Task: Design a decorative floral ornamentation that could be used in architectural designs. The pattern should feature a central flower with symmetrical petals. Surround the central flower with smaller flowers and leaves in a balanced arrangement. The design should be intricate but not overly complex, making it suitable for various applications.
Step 18:
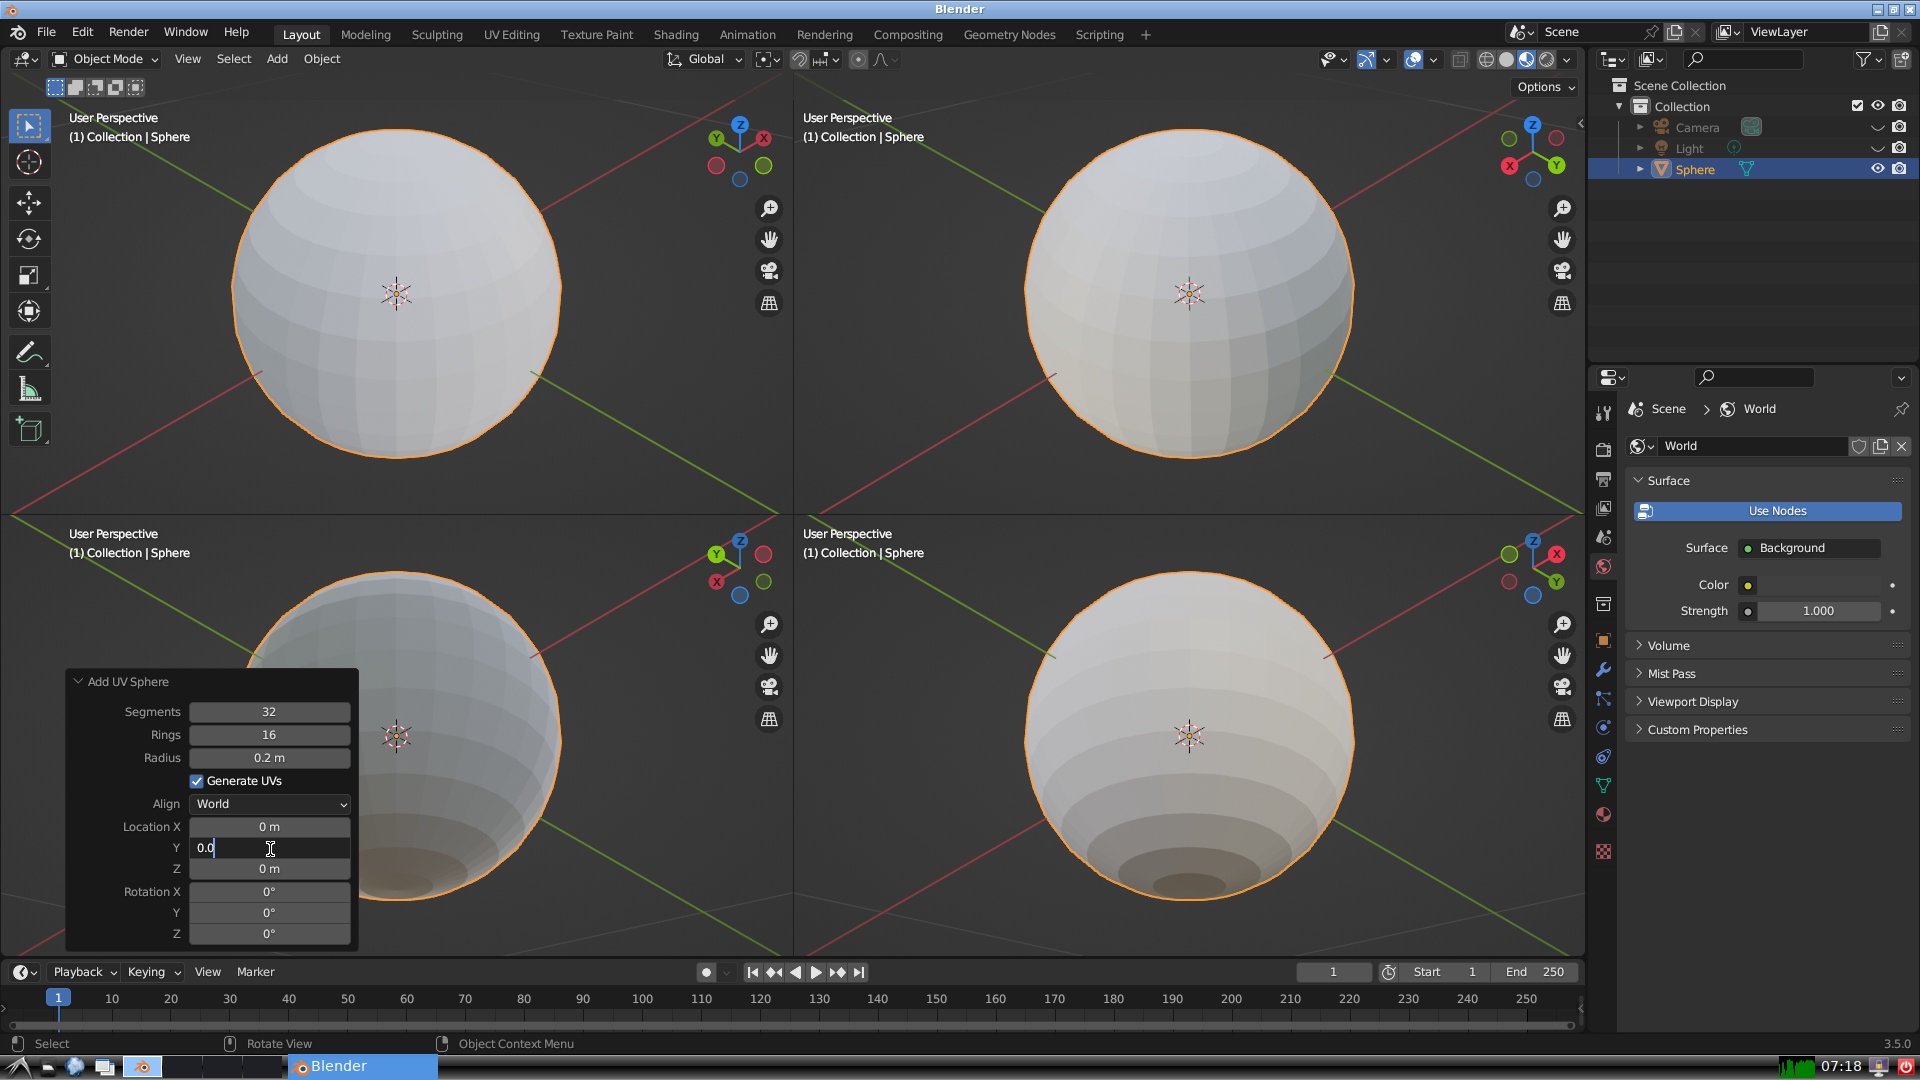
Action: {"key_press": ['Return']}